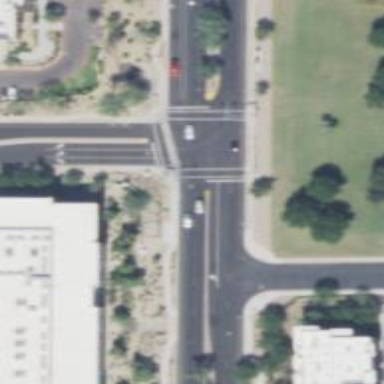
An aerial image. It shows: Solid stop line on the road marking.